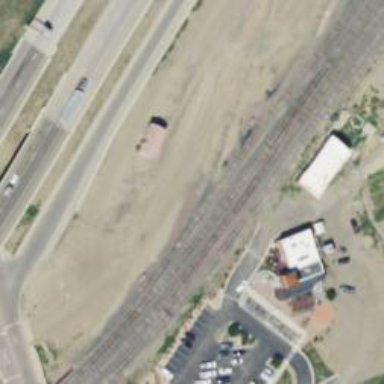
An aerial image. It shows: Railway yard in service.